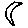
Label: moon